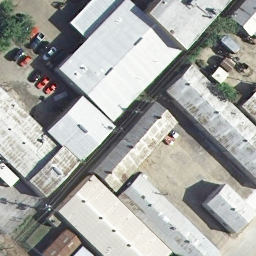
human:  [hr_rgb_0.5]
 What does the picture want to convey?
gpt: buildings